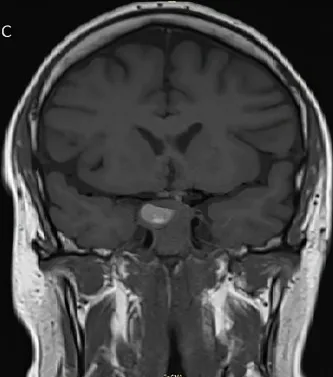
T1-weighted pituitary magnetic resonance imaging before . (C) Pre-CAPTEM pituitary coronal image shows invasion of clivus and protrusion into the sphenoid sinus.
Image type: radiology (mri)